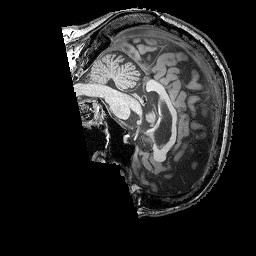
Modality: T1w
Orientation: sagittal
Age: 61
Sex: male
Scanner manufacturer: siemens
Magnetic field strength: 3 T
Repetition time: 2.25 s
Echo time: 0.00415 s